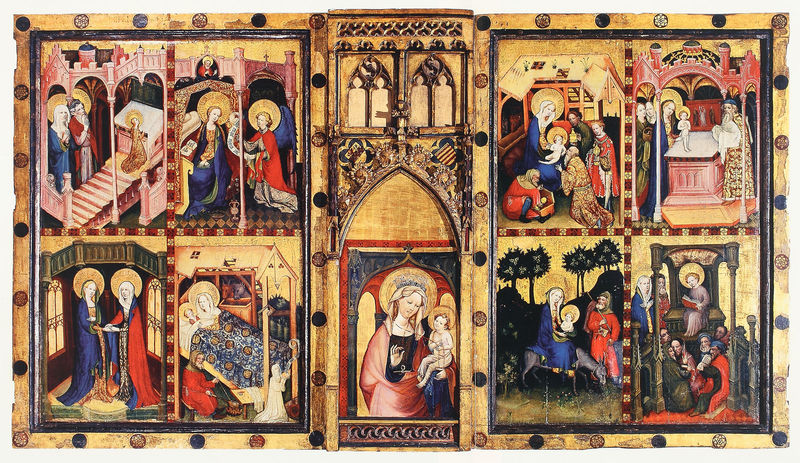
Titel: Marienretabel aus dem Zisterzienserinnenkloster Fröndenberg
Künstler: Meister des Fröndenberger Altars
Institution: NRW, Bezirksregierung Arnsberg;
Westfälisches Landesmuseum für Kuns und Kulturgeschichte;
Cleveland Museum of Art;
Dortmund, Museum für Kunst und Kulturgeschichte
Schlagwörter: blau, mann, weiß, bäume, fenster, frau, schwarz, säulen, rot, bart, neues testament, rahmen, gold, decke, kind, mutter, paar, rosa, esel, turm, farbig, liegen, treppe, bett, stufen, zinnen, foto, altar, heiligenschein, leben, spitzbogen, jesus, stall, könige, heilige, maria, madonna, anbetung, szenen, verkündigung, geburt, lebenslauf, gottesmutter, tempelgang, jesuskind, retabel, schriftband, zyklus, geburt christi, triptychon, flucht nach ägypten, mariengeschichte, menshcen, biographie, 1300